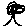
Label: tree